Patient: sex F, age 54
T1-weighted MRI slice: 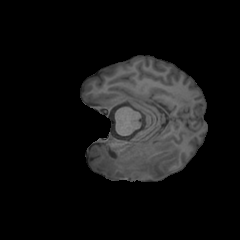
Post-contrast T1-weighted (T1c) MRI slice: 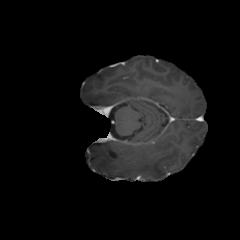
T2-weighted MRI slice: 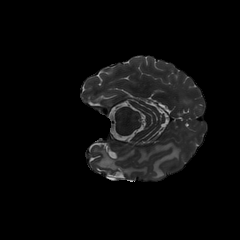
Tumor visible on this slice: yes
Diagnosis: Glioblastoma, IDH-wildtype
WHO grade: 4